Question: I need to style the default delete button on a tableview cell in objective c, ios5. The general idea is the assumption that you can do something like this:
'''
UIImage *addImage = [UIImage imageNamed:@"greenButtonDark.png"];
UIButton *addButton = [UIButton buttonWithType:UIButtonTypeCustom];
addButton.frame = CGRectMake(0, 0, addImage.size.width, addImage.size.height);
[addButton setImage:addImage forState:UIControlStateNormal];
[addButton addTarget:self action:@selector(pushAddItem) forControlEvents:UIControlEventTouchUpInside];
UIBarButtonItem *addBarButtonItem = [[UIBarButtonItem alloc] initWithCustomView:addButton] ;
self.navigationItem.rightBarButtonItem = addBarButtonItem;
'''
The above code is called in the viewDidLoad method and overwrites the right button in the header. I assume there is something comparable for any button the system adds by default but I don't know how to access this particular one.
If I am failing to articulate this, the delete button I refer to is the one automatically generated with this code...
'''
- (void)tableView:(UITableView *)tableView commitEditingStyle:(UITableViewCellEditingStyle)editingStyle forRowAtIndexPath:(NSIndexPath *)indexPath
{
if(editingStyle == UITableViewCellEditingStyleDelete)
{
//do something when someone hits delete
}
}
'''
If I need to clarify anything let me know. Thanks.

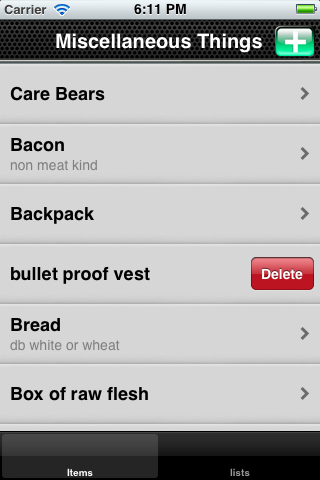
Answer: Take a look at this answer <URL>, it should basically answer your question. In short you might need to subclass and override the and and modify the button here.
Another alternative might be subclassing the and implementing the delete button functionality yourself (recognize the swipe gesture, present the button and handle when it's pressed in a similar way the default method of delegate does).